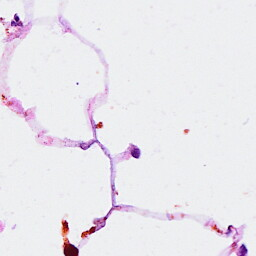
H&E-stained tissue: Breast